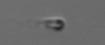
Label: flagellate_morphotype3